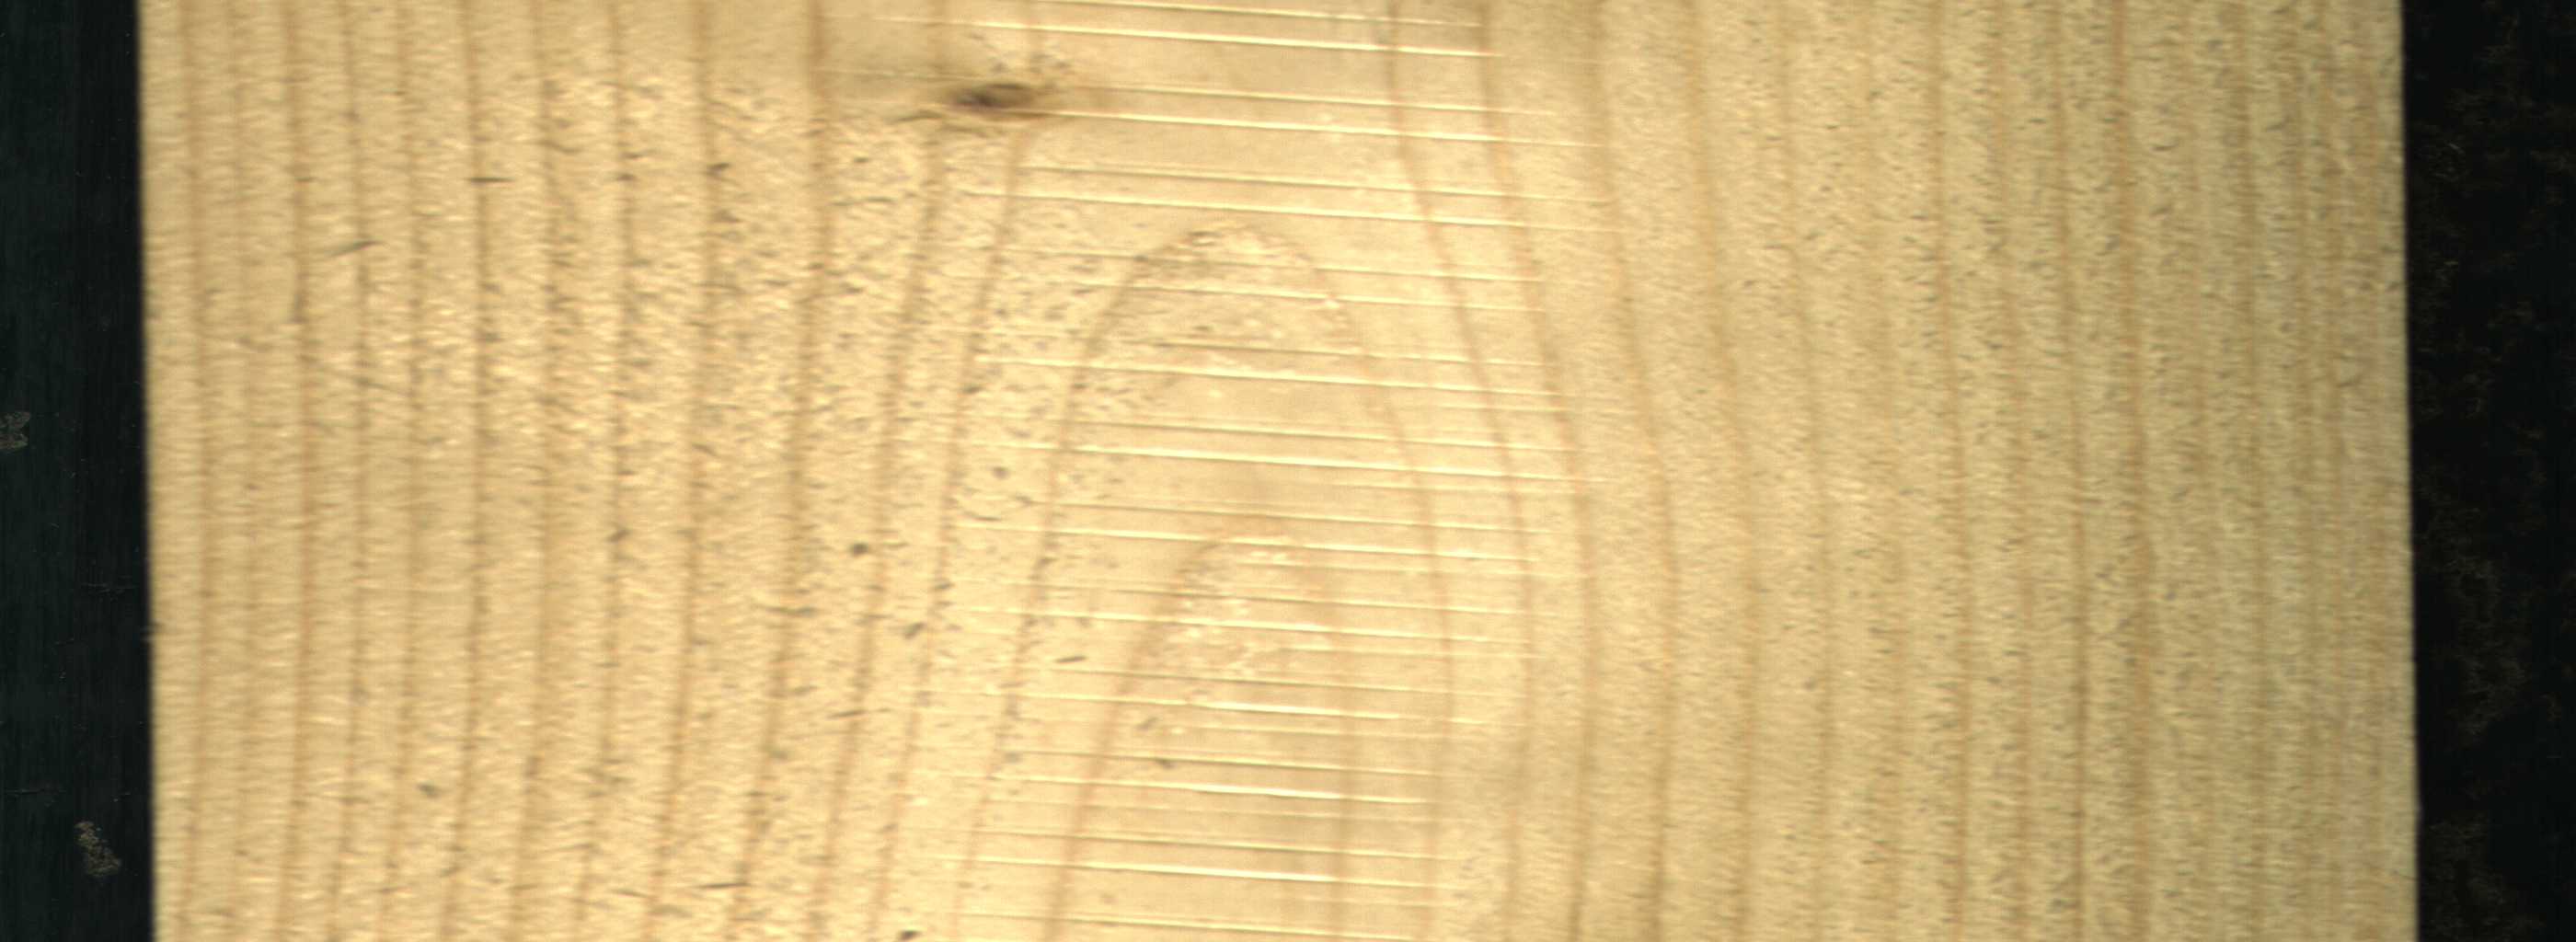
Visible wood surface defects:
Live_Knot